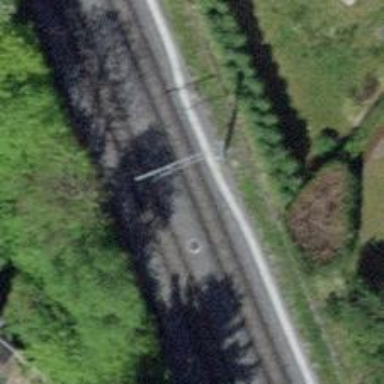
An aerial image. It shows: Tram railway with one track and electrified by contact line.